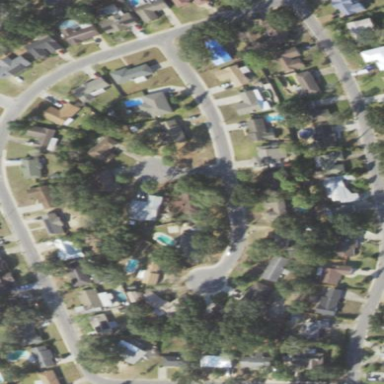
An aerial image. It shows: Residential area composed of single-family homes.